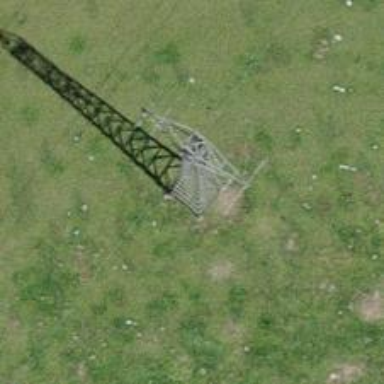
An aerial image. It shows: Power line in the image.